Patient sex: M
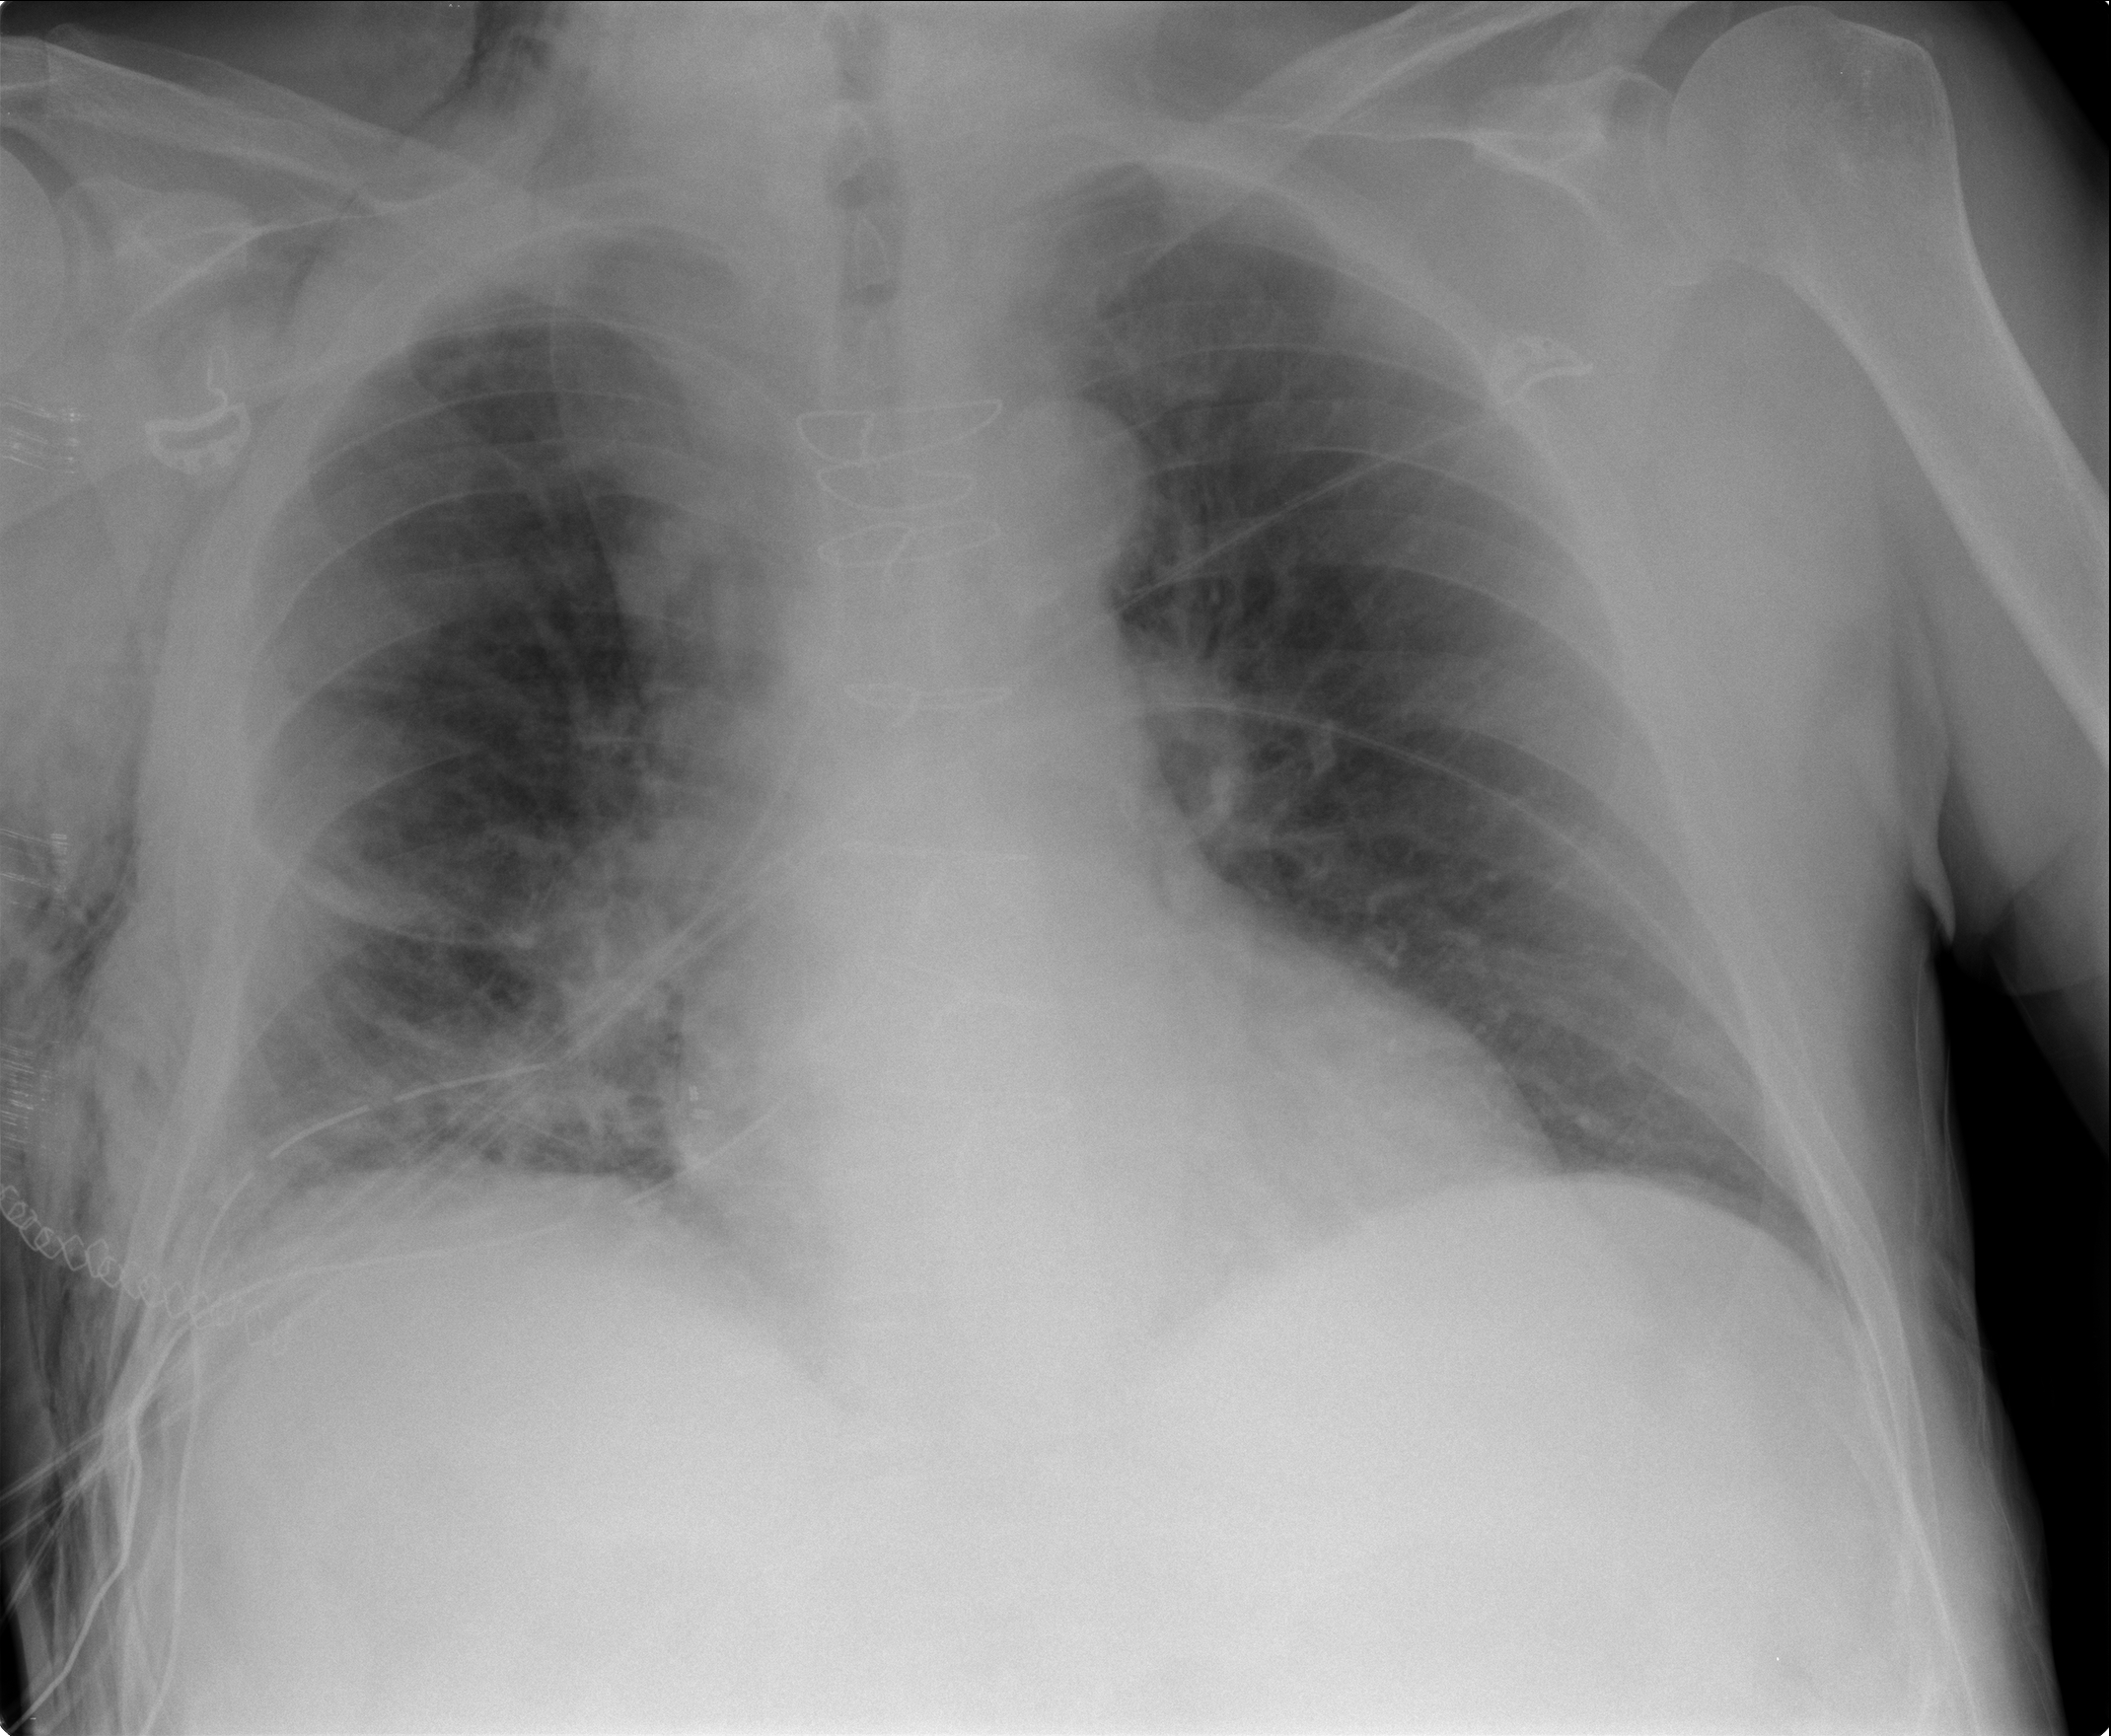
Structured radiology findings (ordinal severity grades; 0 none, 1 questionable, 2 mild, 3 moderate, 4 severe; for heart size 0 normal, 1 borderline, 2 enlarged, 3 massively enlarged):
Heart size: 0
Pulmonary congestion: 2
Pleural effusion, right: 0
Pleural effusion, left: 0
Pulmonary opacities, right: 2
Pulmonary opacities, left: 0
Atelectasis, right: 2
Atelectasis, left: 0